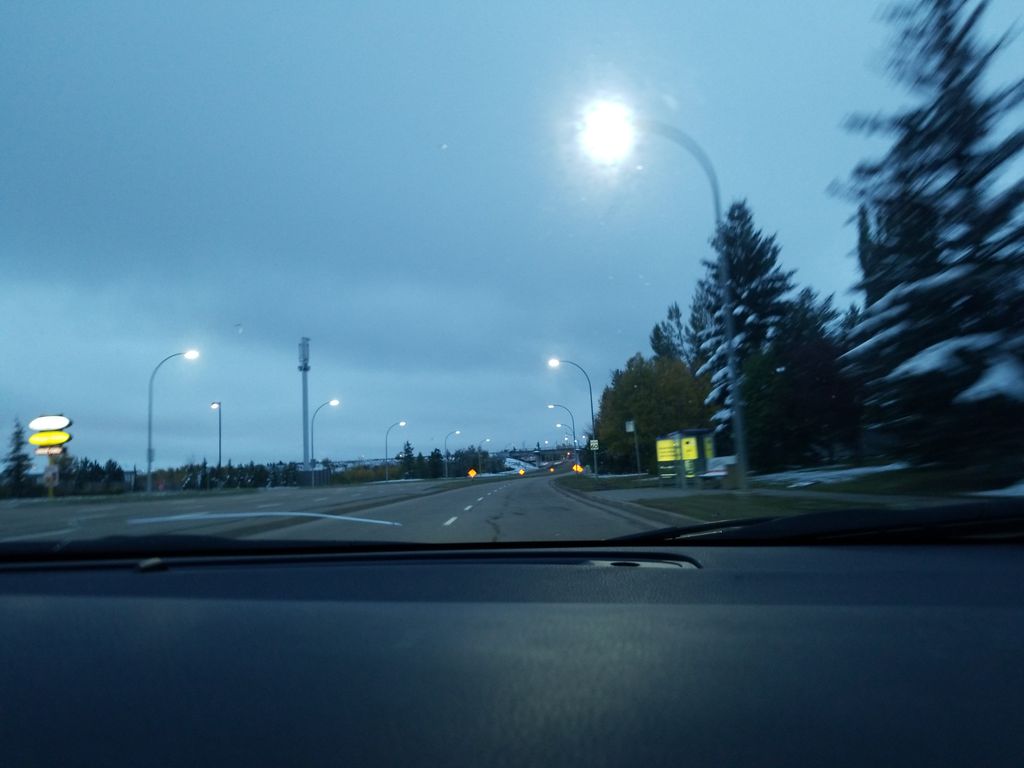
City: edmonton